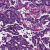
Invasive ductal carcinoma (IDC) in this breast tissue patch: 1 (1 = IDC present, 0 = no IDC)